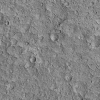
Atmospheric dust classification: not_dusty